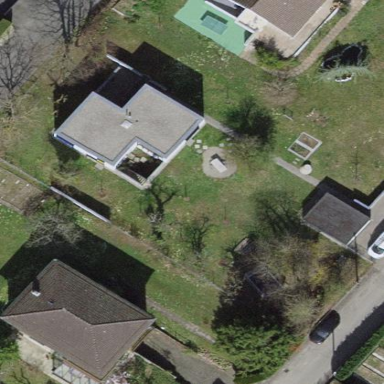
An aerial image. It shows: Garden surrounded by fence.